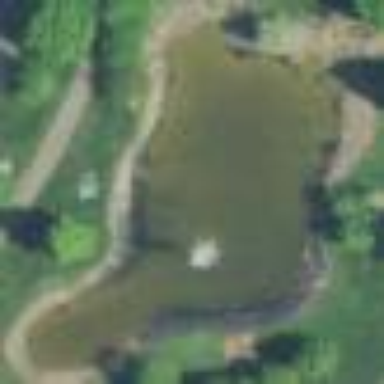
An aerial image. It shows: Pond surrounded by natural water.